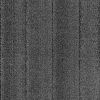
Atmospheric dust classification: dusty